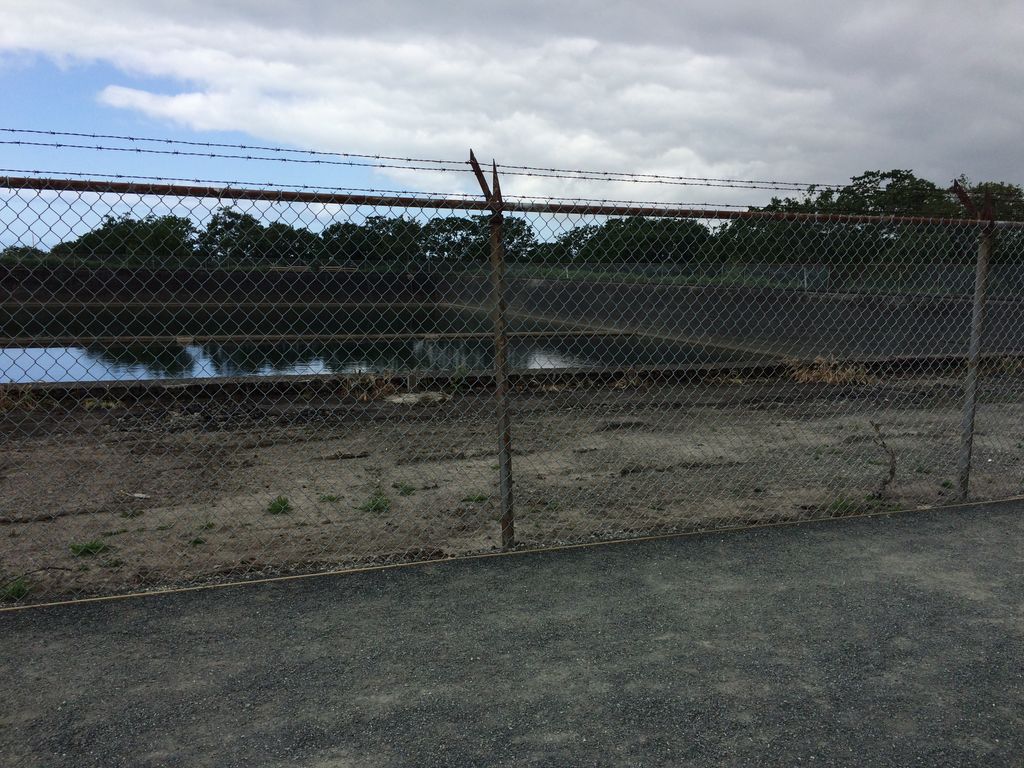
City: victoria